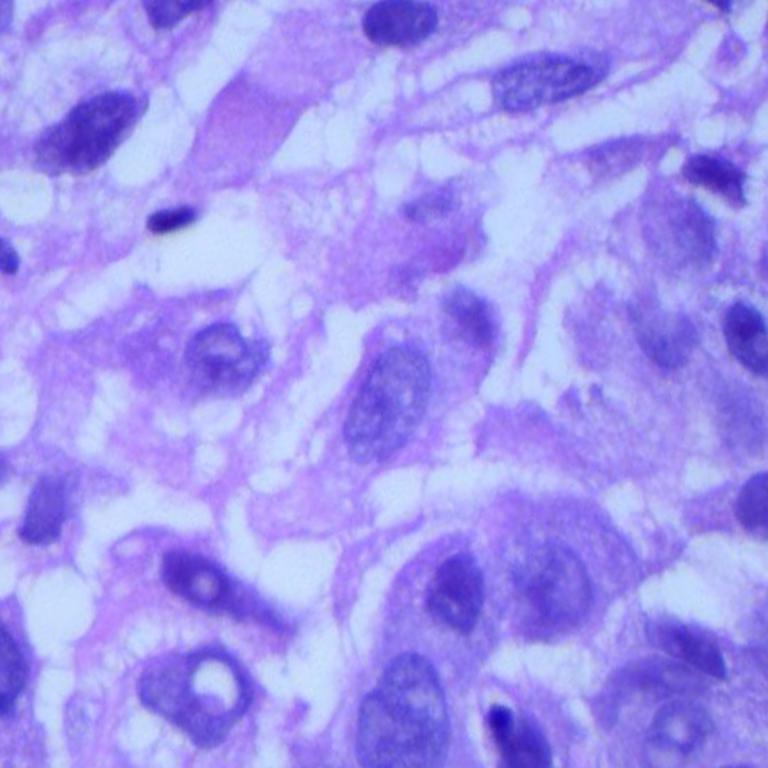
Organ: lung
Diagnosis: squamous carcinomas